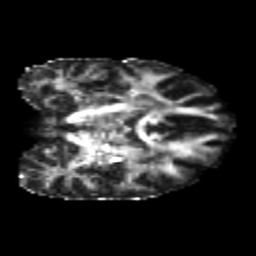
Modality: FA
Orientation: coronal
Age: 26
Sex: male
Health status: healthy
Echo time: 0.074 s